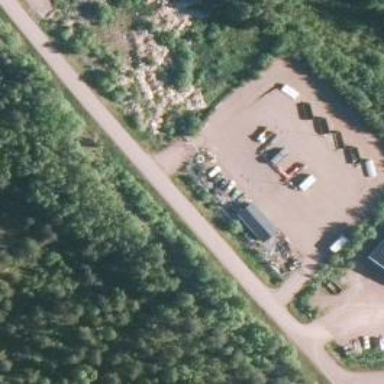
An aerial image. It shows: Recycling center that accepts scrap metal.